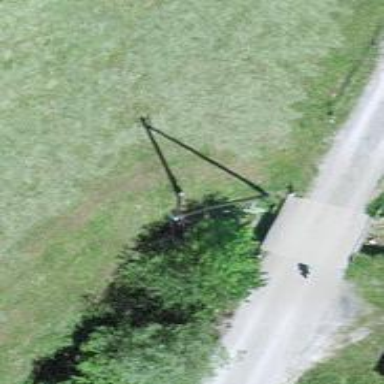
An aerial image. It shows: Minor power line.